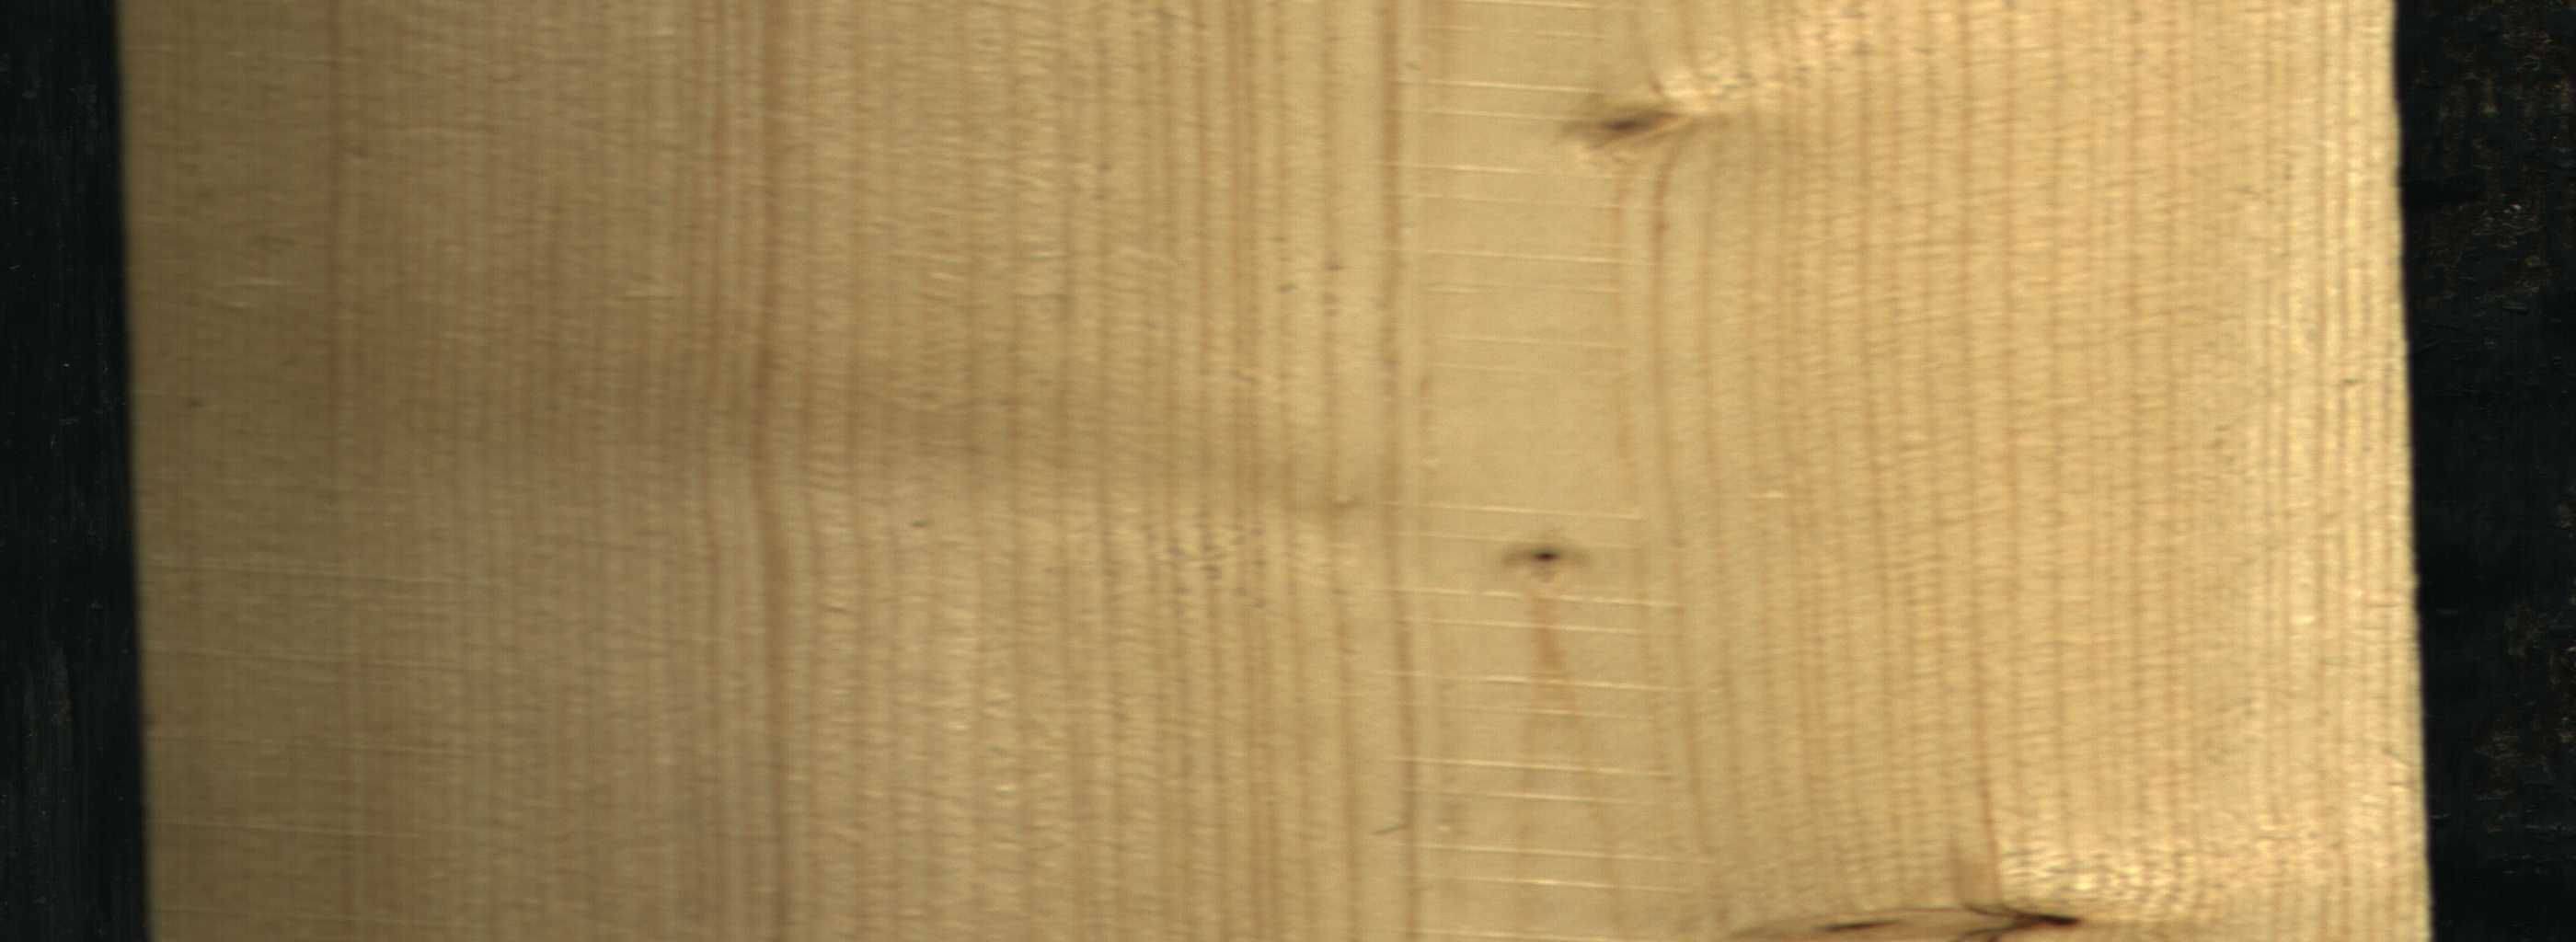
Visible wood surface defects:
Live_Knot
Live_Knot
Live_Knot